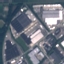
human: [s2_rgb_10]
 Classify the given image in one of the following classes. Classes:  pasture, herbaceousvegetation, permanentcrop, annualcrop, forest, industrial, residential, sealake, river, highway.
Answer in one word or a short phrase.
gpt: Industrial